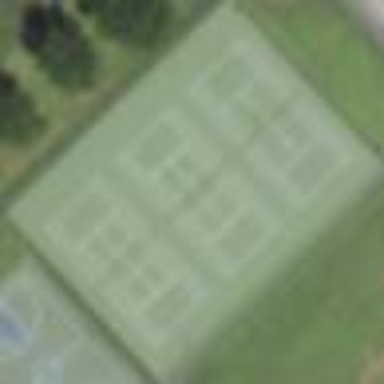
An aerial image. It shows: Tennis court on pitch designated for leisure land.